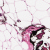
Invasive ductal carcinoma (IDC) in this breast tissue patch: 0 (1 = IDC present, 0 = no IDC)